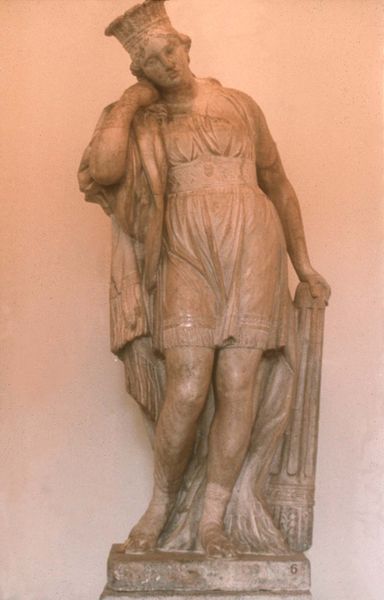
Titel: Allegorie der América
Künstler: Pedro Patiño Ixtolinque
Schlagwörter: hand, umhang, weiß, frau, hut, kleid, marmor, gürtel, fächer, arm, falten, sockel, stein, figur, gewand, mantel, skulptur, beine, sandalen, plastik, ellenbogen, schild, stütze, antike, rom, griechisch, museum, hera, harfe, standbein, madonna, ausruhen, römisch, mamor, skultpur, meißel, chiton, seriously, personifikation stadt, mauerkrone, gürtel gegürtelt köcher